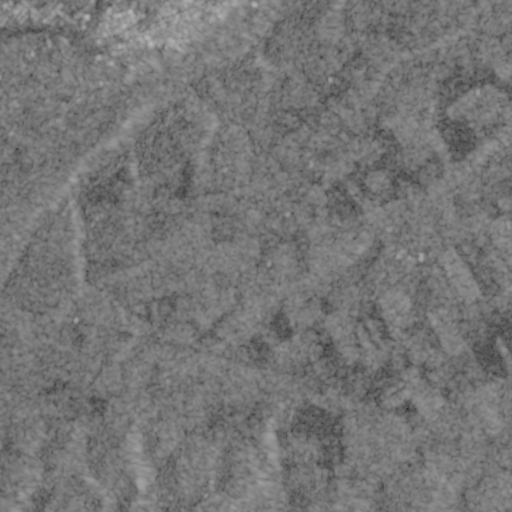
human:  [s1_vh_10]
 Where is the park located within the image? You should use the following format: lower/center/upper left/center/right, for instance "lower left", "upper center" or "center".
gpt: The park is located in the upper left of the image.
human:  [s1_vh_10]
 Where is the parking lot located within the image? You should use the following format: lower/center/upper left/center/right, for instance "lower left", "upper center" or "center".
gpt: The parking lot is located in the upper left of the image.
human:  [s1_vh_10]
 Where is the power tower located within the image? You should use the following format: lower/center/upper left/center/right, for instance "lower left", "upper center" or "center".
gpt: The power tower is located in the lower left of the image.
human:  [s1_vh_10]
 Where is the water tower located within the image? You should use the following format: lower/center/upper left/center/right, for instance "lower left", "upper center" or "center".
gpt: The water tower is located in the upper left of the image.
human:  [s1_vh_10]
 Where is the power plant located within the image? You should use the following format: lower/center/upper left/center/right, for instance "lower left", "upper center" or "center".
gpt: There is no power plant in the image.

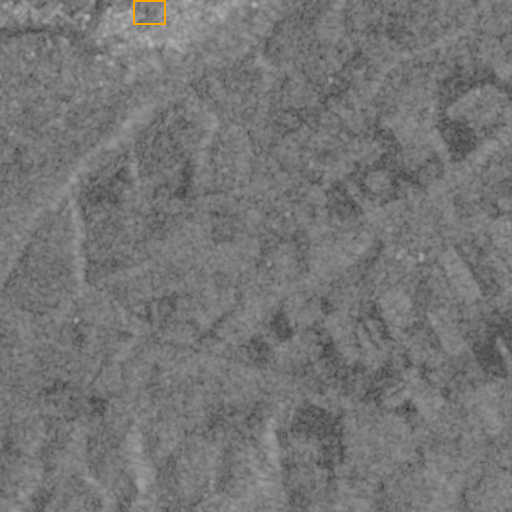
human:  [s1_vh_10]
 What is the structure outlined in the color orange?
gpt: The structure outlined in orange is a park.
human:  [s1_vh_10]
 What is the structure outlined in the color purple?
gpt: There is no purple outline.